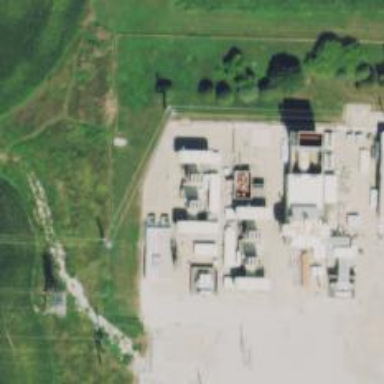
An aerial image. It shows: Gas turbine power generator.